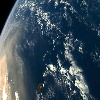
Label: water